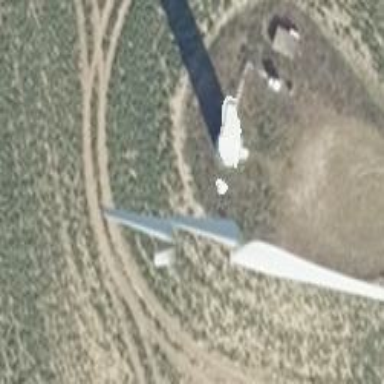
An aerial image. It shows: Wind turbine generator that utilizes wind as its source for generating electricity. It is of the horizontal axis type.